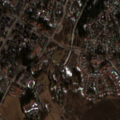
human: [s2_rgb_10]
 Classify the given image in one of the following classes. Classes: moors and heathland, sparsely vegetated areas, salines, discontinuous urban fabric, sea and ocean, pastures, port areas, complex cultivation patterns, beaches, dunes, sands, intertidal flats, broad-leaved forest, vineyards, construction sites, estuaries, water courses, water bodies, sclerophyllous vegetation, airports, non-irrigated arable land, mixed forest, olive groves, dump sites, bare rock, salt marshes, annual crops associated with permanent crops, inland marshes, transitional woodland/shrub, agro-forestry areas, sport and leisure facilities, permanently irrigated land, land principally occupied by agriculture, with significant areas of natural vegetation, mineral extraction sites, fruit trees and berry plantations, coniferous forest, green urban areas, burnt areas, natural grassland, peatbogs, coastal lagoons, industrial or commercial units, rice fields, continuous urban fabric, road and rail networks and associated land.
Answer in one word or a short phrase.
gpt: discontinuous urban fabric, green urban areas, non-irrigated arable land, land principally occupied by agriculture, with significant areas of natural vegetation